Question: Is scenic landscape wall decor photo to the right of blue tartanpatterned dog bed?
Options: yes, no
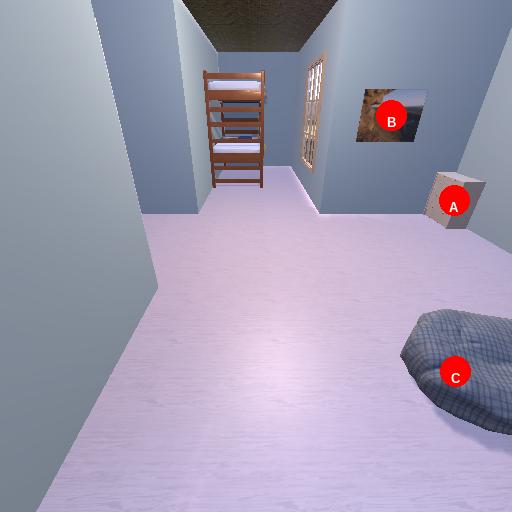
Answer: yes